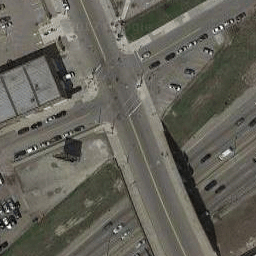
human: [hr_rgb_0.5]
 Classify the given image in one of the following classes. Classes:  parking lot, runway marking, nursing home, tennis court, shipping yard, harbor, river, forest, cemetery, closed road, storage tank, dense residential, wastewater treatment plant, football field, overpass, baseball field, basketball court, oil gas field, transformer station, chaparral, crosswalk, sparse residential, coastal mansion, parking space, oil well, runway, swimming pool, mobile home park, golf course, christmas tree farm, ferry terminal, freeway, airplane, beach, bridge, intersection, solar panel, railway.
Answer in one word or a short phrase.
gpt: intersection